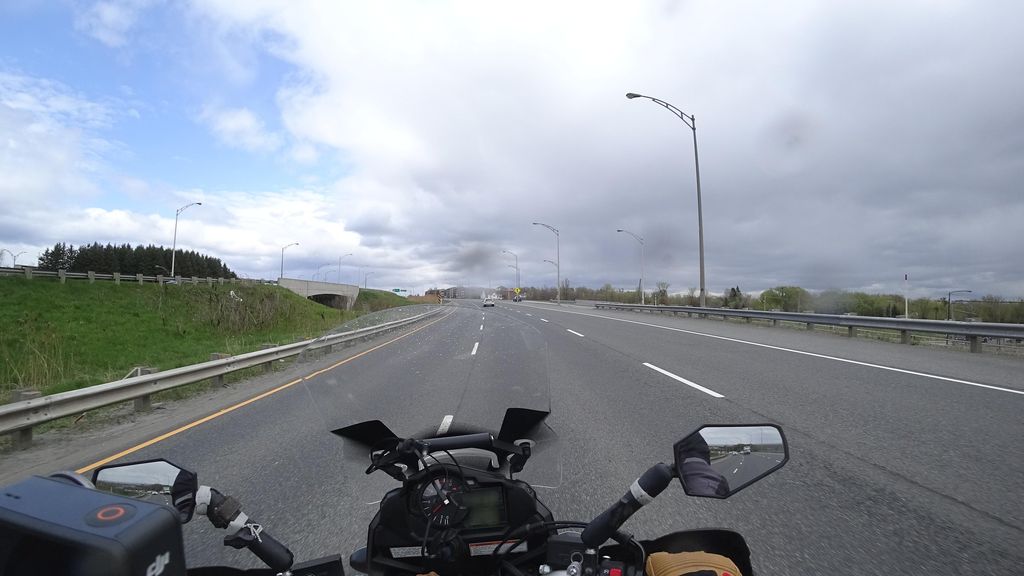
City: quebec_city